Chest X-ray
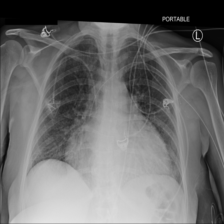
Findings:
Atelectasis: negative
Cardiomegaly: negative
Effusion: positive
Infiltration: negative
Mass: negative
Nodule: negative
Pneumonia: negative
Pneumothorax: negative
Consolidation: negative
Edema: negative
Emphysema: negative
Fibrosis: negative
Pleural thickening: negative
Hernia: negative